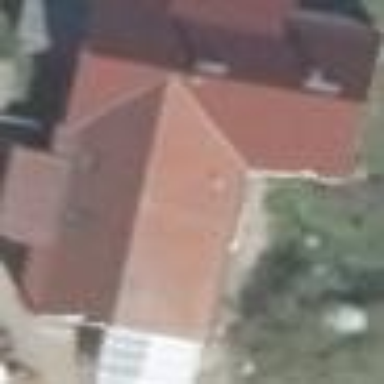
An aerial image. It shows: Gabled building.